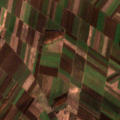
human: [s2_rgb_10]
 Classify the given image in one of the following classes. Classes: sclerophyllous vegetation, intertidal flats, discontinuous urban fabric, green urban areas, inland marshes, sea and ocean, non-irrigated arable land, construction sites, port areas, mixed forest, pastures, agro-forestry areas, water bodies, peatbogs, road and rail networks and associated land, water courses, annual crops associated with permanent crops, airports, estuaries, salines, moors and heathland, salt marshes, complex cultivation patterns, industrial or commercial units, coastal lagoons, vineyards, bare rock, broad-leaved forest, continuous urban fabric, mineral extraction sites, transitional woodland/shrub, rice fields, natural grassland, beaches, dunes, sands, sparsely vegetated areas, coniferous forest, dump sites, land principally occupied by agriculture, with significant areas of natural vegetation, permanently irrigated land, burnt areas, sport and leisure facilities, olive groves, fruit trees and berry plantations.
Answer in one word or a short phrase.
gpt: non-irrigated arable land